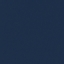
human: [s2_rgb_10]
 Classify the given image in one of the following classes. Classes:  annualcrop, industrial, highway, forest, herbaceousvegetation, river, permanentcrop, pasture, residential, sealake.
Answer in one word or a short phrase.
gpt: SeaLake